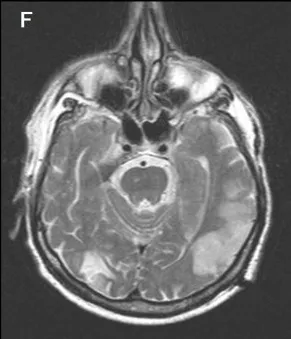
E-H: Axial T2-weighted cerebral MRI sequences showing a cortico-subcortical fronto-parietal hyperintensity with restricted diffusion (not shown) consistent with acute ischaemic lesion and bilateral old ischaemic lesions in the right occipital and left temporal lobe.
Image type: radiology (mri)